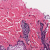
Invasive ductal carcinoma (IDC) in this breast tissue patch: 0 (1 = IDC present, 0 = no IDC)